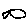
Label: fish